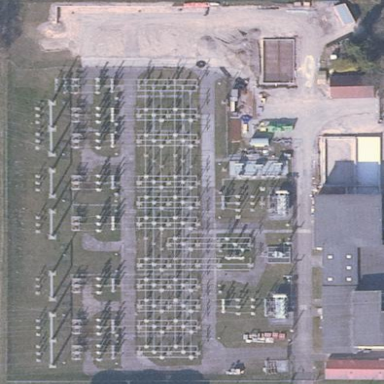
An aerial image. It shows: Outdoor power substation surrounded by fence. This substation operates at the transmission level.